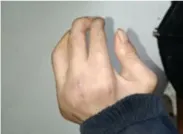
(B-G) Aspects of the phenotype of the proband.cataract.
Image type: medical_photograph (skin_photograph)